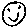
Label: smiley face